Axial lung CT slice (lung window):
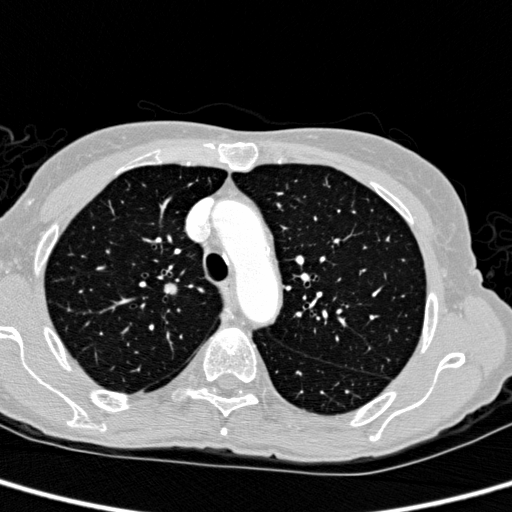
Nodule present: yes
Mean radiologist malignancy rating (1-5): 4